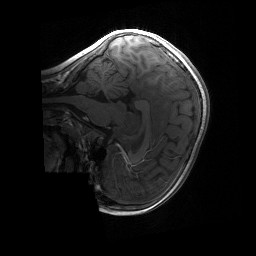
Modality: T1w
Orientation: sagittal
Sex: female
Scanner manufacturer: siemens
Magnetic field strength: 3 T
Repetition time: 1.9 s
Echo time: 0.00243 s